Question: I'm developing an application that receives various XML files containing different 'Individual' objects that I store in a database.
The goal is that all the files are read and treated. If a file is processed correctly it moves to the "processed" folder. If an exception is thrown it moves to an error folder.
The desired behaviour is that if an error occurs in one of the files, everything is rollbacked , nothing is saved in the database and all the files are copied to the error folder (also the already processed ones)
The copying of the folders probably can't be done using transactions so I do them manually...
The structure of my project is the following:

Technologies:
- - - -
I start from the idea that the best location to put the transaction is the service. I don't add the propagation property, since I want the default Property.REQUIRED behaviour:
'''
@Transactional(rollbackFor = Exception.class)
private Feedback readIndividuals(File fileLocation) throws Exception {
System.out.println("Start reading individuals");
//Set the status of all database entries to DELETED
individualEntityService.setAllStatussesToDeleted();
}
final File individualsProcessedFolder = new File(individualsProcessedFolderLocation);
for (final File fileEntry : fileLocation.listFiles()) {
if (fileEntry.isDirectory()) {
readIndividuals(fileEntry, feedback);
} else {
individualReader.read(fileEntry.getAbsolutePath());
....
'''
Here I start the transaction. The individualReader is a service that performs the actual reading of the file and the writing to the DB.
Here the code of the IndividualReader where I call the add method in the EntityService:
'''
@Override
@Transactional
public void read(String fileLocation) throws Exception {
JAXBContext jaxbContext = JAXBContext.newInstance(CDM.class);
Unmarshaller unmarshaller = jaxbContext.createUnmarshaller();
XMLInputFactory factory = XMLInputFactory.newInstance();
FileInputStream fileInputStream = new FileInputStream(fileLocation);
XMLStreamReader xmlr = factory.createXMLStreamReader(fileInputStream, ENCODING);
try {
xmlr.nextTag();
xmlr.require(XMLStreamConstants.START_ELEMENT, null, "CDM");
xmlr.nextTag();
while (xmlr.getEventType() == XMLStreamConstants.START_ELEMENT) {
JAXBElement<CDM.Individual> jaxbIndividual = unmarshaller.unmarshal(xmlr,
CDM.Individual.class);
CDM.Individual individual = jaxbIndividual.getValue();
Individual individualDO = individualBuilder.build(individual);
Set<Diploma> diplomas = diplomaBuilder.build(individual.getDiplomas(), individualDO);
Set<HealthCareProfessional> healthCareProfessionals = healthCareProfessionalBuilder.build(individual.getHCProfessionals());
individualDO.addHealthCareProfessionals(healthCareProfessionals);
individualDO.addDiplomas(diplomas);
LOG.debug("Adding individual with SSIN [" + individualDO.getSsin() + "] into DB");
Individual retrievedIndividual = individualEntityService.read(individualDO.getSsin());
if (retrievedIndividual != null) {
individualEntityService.remove(retrievedIndividual);
individualDO.setStatus(EntryStatus.UPDATED);
}
individualEntityService.add(individualDO);
LOG.debug("Individual with SSIN [" + individualDO.getSsin() + "] successfully added to DB");
LOG.debug(getIndividualXMLAsString(individualDO));
if (xmlr.getEventType() == XMLStreamConstants.CHARACTERS) {
xmlr.next();
}
}
} finally {
xmlr.close();
fileInputStream.close();
}
}
'''
The lower level is the EntityService:
'''
@Override
@Transactional
public void add(Individual individual) {
individualDao.addIndividual(individual);
}
'''
This class doesn't do anything more than calling the DAO, I annotated it with the @Transactional annotation. Since the default is Propagation.REQUIRED it won't start a new physical transaction, but it will join the transaction of the service.
Finally we have the DAO:
'''
@Transactional
public void addIndividual(Individual individual) {
em.persist(individual);
}
'''
I also annotate this method with Transactional, with the same reason as above.
The Entity manager is autowired in the DAO using Spring:
'''
@PersistenceContext
private EntityManager em;
'''
The Entity Manager is defined in the applicationContext as follows:
'''
<bean id="emf" class="org.springframework.orm.jpa.LocalContainerEntityManagerFactoryBean">
<property name="persistenceUnitName" value="individual"/>
<property name="jpaVendorAdapter">
<bean class="org.springframework.orm.jpa.vendor.HibernateJpaVendorAdapter">
<property name="databasePlatform" value="org.hibernate.dialect.SQLServerDialect"/>
<property name="generateDdl" value="true"/>
<property name="showSql" value="false"/>
</bean>
</property>
<property name="jpaProperties">
<props>
<prop key="hibernate.dialect">org.hibernate.dialect.SQLServerDialect</prop>
</props>
</property>
<property name="dataSource" ref="dataSource"/>
</bean>
'''
Now everything compiles and deploys fine and works even as expected. But when I make one of the XML files corrupt all the files before the corrupt file end up in the DB and the transaction is not rollbacked.
I guess I must be missing something and probably my mistake is in the wrong usage of the combination @Transaction and the Spring EntityManager. I never use the explicit em.flush() to push the data to the DB. Maybe the em.persist is wrong and stores the data to the database and I can't recover from it...
Anyone has an idea of what I'm doing wrong? Help would be highly appreciated.
Hereby the complete context:
'''
<?xml version="1.0" encoding="UTF-8"?>
<beans xmlns="http://www.springframework.org/schema/beans"
xmlns:xsi="http://www.w3.org/2001/XMLSchema-instance"
xmlns:context="http://www.springframework.org/schema/context"
xmlns:tx="http://www.springframework.org/schema/tx"
xmlns:task="http://www.springframework.org/schema/task"
xsi:schemaLocation="http://www.springframework.org/schema/task
http://www.springframework.org/schema/task/spring-task-3.0.xsd
http://www.springframework.org/schema/beans
http://www.springframework.org/schema/beans/spring-beans-3.0.xsd
http://www.springframework.org/schema/context
http://www.springframework.org/schema/context/spring-context-3.0.xsd
http://www.springframework.org/schema/tx
http://www.springframework.org/schema/tx/spring-tx-3.0.xsd">
<context:component-scan base-package="be.healthconnect.pwg" />
<task:annotation-driven />
<tx:annotation-driven />
<bean id="propertyConfigurer" class="org.springframework.beans.factory.config.PropertyPlaceholderConfigurer">
<property name="location">
<value>classpath:/be/healthconnect/pwg/core/properties/pwg.properties</value>
</property>
</bean>
<bean id="dataSource" class="org.apache.commons.dbcp.BasicDataSource"
destroy-method="close">
<property name="driverClassName" value="${datasource.driver.class.name}" />
<property name="url" value="${datasource.url}" />
<property name="username" value="${datasource.username}" />
<property name="password" value="${datasource.password}" />
</bean>
<bean id="emf" class="org.springframework.orm.jpa.LocalContainerEntityManagerFactoryBean">
<property name="persistenceUnitName" value="individual"/>
<property name="jpaVendorAdapter">
<bean class="org.springframework.orm.jpa.vendor.HibernateJpaVendorAdapter">
<property name="databasePlatform" value="org.hibernate.dialect.SQLServerDialect"/>
<property name="generateDdl" value="true"/>
<property name="showSql" value="false"/>
</bean>
</property>
<property name="jpaProperties">
<props>
<prop key="hibernate.dialect">org.hibernate.dialect.SQLServerDialect</prop>
</props>
</property>
<property name="dataSource" ref="dataSource"/>
</bean>
<bean id="jpaVendorAdaptor"
class="org.springframework.orm.jpa.vendor.HibernateJpaVendorAdapter" />
<bean id="transactionManager" class="org.springframework.orm.jpa.JpaTransactionManager">
<property name="entityManagerFactory" ref="emf" />
</bean>
</beans>
'''
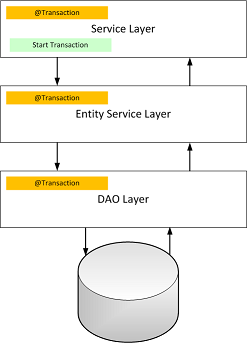
Answer: The mistake I made was the following: @Transactional annotation had no effect because it annotated a private method. The proxy generator was ignoring it.
I found the solution in the <URL>:
> Method visibility and @TransactionalWhen using proxies, you should apply the @Transactional annotation only to methods with public visibility.
If you do annotate protected, private or package-visible methods with the @Transactional annotation, no error is raised, but the annotated method does not exhibit the configured transactional settings. Consider the use of AspectJ (see below) if you need to annotate non-public methods.